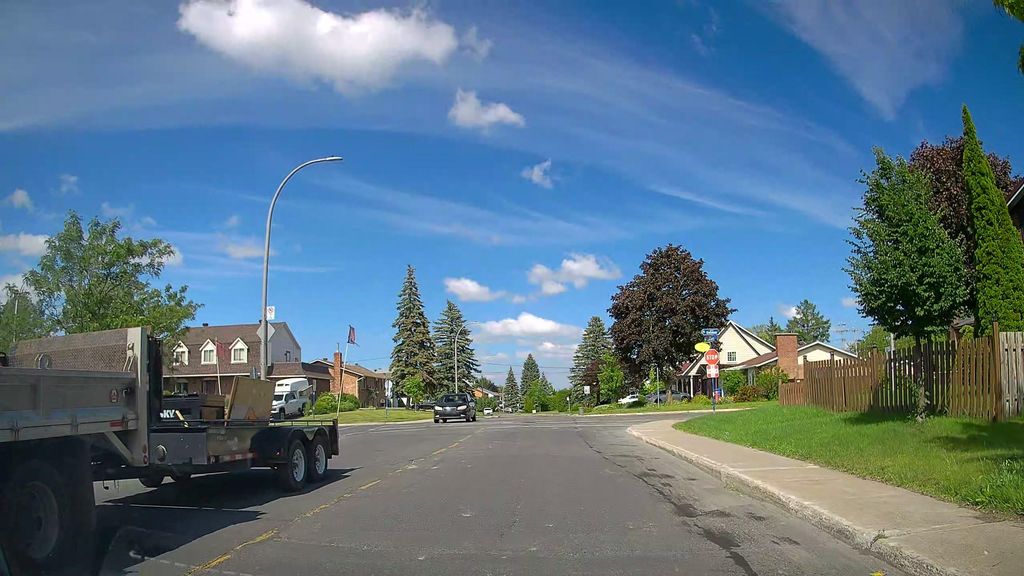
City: montreal